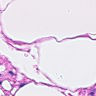
Metastatic tissue present: no